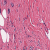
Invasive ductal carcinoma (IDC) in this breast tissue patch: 0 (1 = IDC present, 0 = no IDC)